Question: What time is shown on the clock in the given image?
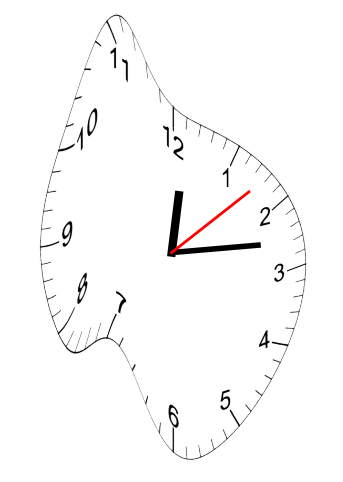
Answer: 12:13:08